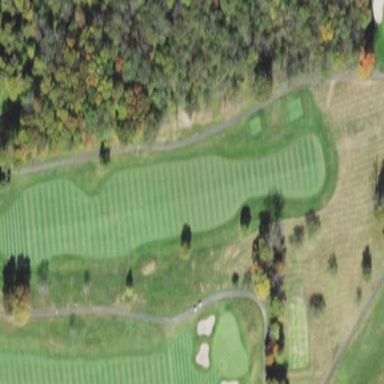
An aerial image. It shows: Golf rough area.